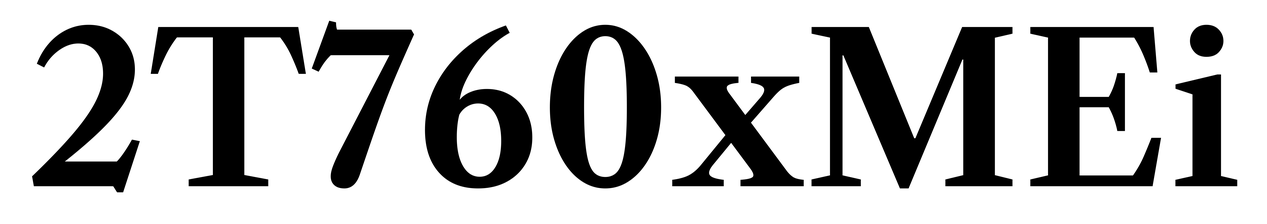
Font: LibreCaslonText_SemiBold